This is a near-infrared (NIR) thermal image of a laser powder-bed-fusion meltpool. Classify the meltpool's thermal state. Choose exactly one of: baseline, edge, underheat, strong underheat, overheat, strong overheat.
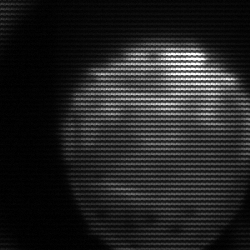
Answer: edge